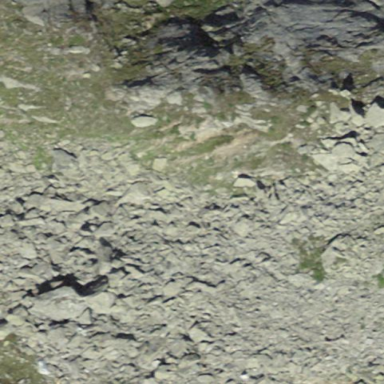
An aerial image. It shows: Natural scree.